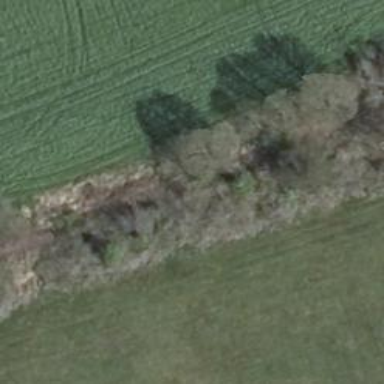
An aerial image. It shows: Row of deciduous broadleaved trees.